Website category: auto
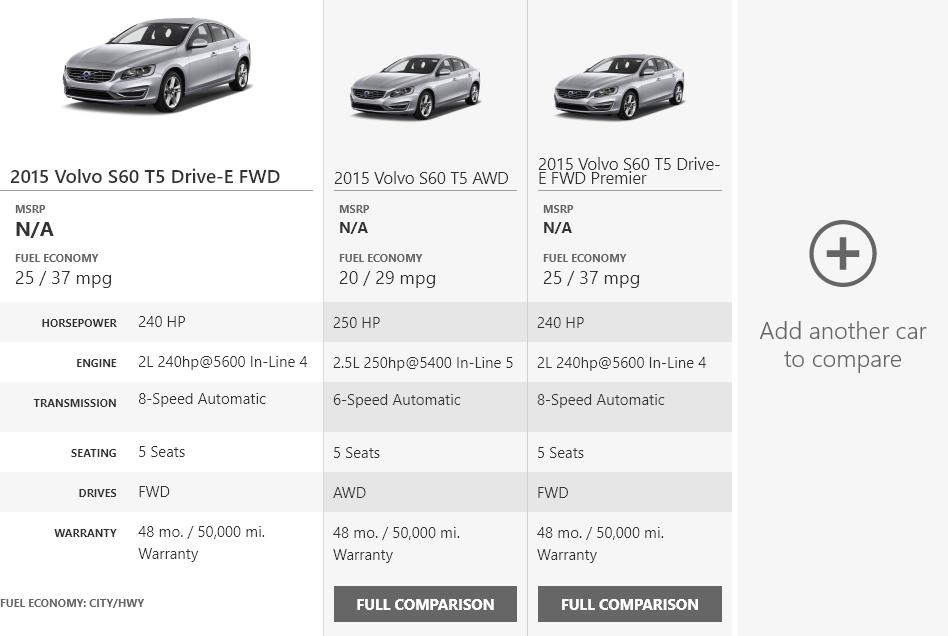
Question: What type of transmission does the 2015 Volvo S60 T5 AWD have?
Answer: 6-Speed Automatic

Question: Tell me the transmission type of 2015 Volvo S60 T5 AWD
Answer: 6-Speed Automatic

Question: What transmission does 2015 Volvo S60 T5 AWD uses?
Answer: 6-Speed Automatic

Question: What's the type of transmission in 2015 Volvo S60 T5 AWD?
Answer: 6-Speed Automatic

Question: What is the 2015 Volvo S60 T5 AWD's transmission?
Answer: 6-Speed Automatic

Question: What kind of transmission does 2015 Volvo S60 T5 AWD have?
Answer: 6-Speed Automatic

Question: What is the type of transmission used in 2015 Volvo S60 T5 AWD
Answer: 6-Speed Automatic

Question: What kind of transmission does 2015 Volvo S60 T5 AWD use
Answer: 6-Speed Automatic

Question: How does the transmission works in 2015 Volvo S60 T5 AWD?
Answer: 6-Speed Automatic

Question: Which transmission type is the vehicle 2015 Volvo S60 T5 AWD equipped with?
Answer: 6-Speed Automatic

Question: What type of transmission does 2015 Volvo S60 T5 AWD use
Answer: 6-Speed Automatic

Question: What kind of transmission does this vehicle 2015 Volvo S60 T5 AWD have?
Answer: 6-Speed Automatic

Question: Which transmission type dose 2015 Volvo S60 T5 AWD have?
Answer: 6-Speed Automatic

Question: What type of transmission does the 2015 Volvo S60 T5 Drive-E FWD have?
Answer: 8-Speed Automatic

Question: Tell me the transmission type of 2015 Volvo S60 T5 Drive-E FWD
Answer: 8-Speed Automatic

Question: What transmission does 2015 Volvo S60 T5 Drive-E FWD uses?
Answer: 8-Speed Automatic

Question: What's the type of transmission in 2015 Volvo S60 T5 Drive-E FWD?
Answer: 8-Speed Automatic

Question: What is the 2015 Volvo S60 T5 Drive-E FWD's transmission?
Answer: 8-Speed Automatic

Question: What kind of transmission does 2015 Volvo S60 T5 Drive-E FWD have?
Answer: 8-Speed Automatic

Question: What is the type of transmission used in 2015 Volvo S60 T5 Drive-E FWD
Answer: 8-Speed Automatic

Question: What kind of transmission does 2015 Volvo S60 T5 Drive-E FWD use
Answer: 8-Speed Automatic

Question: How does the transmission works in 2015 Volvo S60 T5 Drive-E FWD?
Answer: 8-Speed Automatic

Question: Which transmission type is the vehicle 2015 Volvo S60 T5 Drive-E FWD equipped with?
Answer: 8-Speed Automatic

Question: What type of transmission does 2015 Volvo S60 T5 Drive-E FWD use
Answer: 8-Speed Automatic

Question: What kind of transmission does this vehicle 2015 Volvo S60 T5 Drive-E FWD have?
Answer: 8-Speed Automatic

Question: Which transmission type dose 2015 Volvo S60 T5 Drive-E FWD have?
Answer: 8-Speed Automatic

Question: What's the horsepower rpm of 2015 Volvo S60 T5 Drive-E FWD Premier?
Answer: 240 HP

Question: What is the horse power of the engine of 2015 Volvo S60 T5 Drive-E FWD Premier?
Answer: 240 HP

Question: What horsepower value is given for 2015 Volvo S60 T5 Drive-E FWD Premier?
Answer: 240 HP

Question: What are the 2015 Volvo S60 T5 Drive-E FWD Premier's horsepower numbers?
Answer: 240 HP

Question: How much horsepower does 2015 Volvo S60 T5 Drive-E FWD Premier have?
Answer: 240 HP

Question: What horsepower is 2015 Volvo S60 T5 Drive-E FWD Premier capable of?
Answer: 240 HP

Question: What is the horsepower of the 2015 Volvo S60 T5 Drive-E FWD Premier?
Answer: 240 HP

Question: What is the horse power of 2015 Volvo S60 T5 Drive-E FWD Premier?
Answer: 240 HP

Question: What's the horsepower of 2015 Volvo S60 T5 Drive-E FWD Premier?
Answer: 240 HP

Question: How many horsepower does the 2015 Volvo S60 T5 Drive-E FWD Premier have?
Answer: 240 HP

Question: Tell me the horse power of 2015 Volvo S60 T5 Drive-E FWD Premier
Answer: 240 HP

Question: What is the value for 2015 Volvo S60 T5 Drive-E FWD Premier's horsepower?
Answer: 240 HP

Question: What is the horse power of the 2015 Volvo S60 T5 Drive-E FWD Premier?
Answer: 240 HP

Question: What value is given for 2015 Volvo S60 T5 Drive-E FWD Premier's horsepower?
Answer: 240 HP

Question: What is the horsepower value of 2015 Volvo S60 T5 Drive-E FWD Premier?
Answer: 240 HP

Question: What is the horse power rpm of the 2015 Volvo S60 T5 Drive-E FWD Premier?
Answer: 240 HP

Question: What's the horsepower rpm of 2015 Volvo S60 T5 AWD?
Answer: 250 HP

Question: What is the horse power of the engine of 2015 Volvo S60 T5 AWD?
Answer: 250 HP

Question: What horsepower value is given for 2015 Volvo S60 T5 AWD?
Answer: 250 HP

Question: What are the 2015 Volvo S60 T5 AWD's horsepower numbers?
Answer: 250 HP

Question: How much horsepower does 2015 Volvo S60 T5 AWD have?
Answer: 250 HP

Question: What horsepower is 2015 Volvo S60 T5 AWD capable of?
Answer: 250 HP

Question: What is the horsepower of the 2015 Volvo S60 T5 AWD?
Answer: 250 HP

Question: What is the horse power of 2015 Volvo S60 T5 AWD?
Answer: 250 HP

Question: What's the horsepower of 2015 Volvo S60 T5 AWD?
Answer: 250 HP

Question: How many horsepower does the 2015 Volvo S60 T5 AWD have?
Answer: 250 HP

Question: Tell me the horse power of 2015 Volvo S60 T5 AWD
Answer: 250 HP

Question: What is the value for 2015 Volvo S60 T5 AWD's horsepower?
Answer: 250 HP

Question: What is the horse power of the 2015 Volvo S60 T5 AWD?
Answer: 250 HP

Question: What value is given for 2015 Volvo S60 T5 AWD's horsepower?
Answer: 250 HP

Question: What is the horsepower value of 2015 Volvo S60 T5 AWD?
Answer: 250 HP

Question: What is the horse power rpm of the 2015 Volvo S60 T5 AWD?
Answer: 250 HP

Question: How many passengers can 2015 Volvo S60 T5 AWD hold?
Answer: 5 Seats

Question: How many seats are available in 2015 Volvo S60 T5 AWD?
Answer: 5 Seats

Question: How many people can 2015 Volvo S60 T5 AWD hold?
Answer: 5 Seats

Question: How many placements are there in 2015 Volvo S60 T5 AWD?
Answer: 5 Seats

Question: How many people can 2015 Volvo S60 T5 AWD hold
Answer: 5 Seats

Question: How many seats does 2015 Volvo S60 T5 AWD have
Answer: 5 Seats